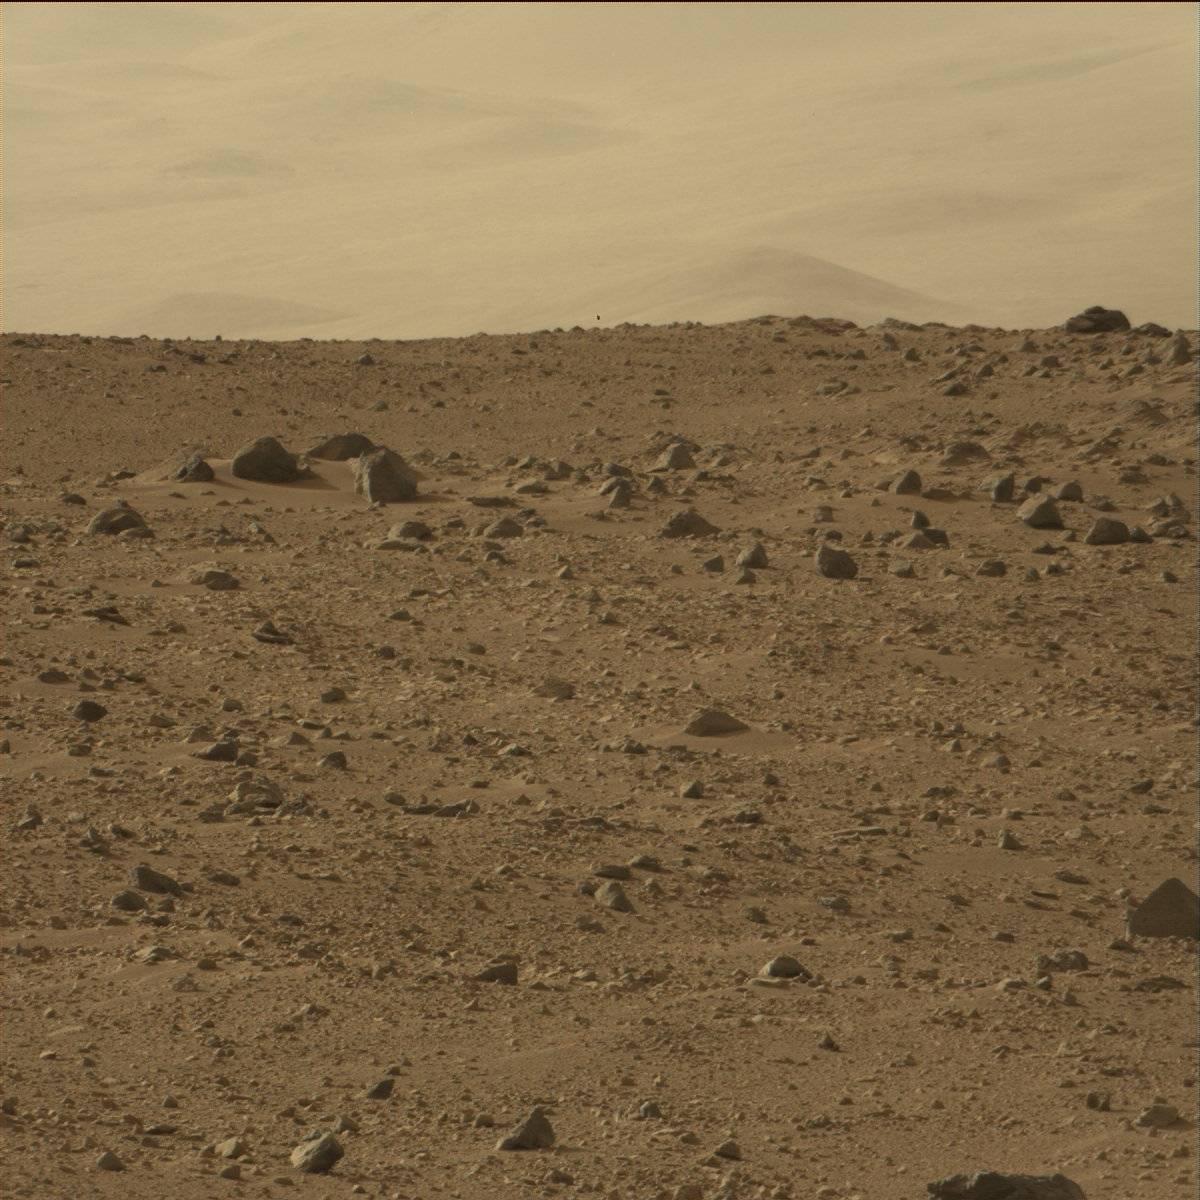
Terrain classes present: Bedrock, Ridge, Rock, Sand / Soil